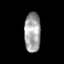
Tissue: skin
Cell type: Epithelial cells
Senescence score: 0.2144
Nuclear area (px): 633
Mean DAPI intensity: 162.709